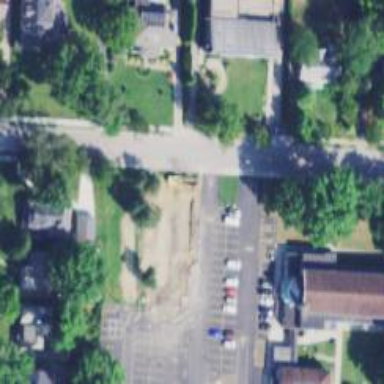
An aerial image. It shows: Parking area with surface.